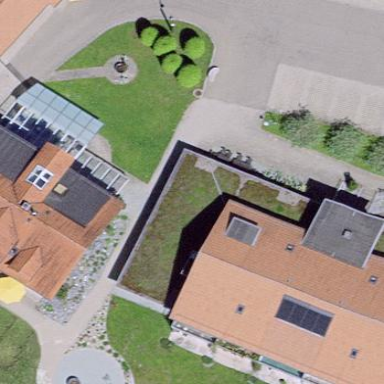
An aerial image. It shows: Building with flat roof.